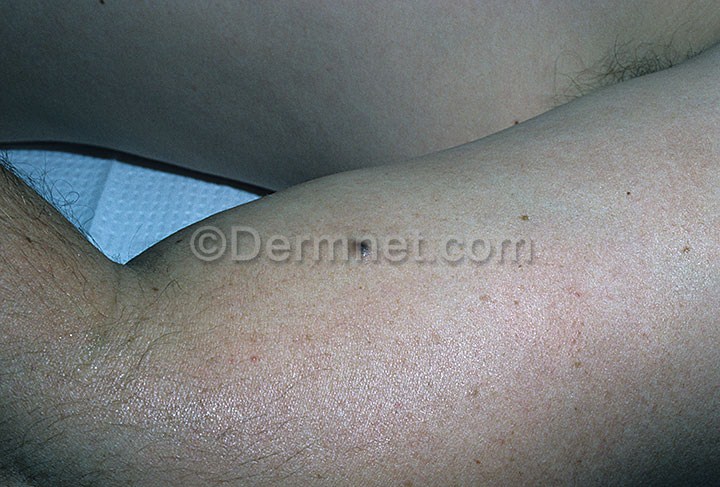
Disease: Seborrheic Keratoses and other Benign Tumors